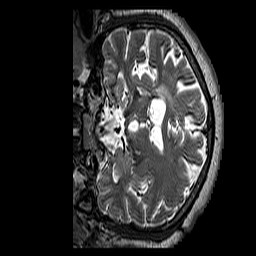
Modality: T2w
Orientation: coronal
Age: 53
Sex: male
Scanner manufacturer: siemens
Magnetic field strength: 3 T
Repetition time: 3.2 s
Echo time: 0.212 s